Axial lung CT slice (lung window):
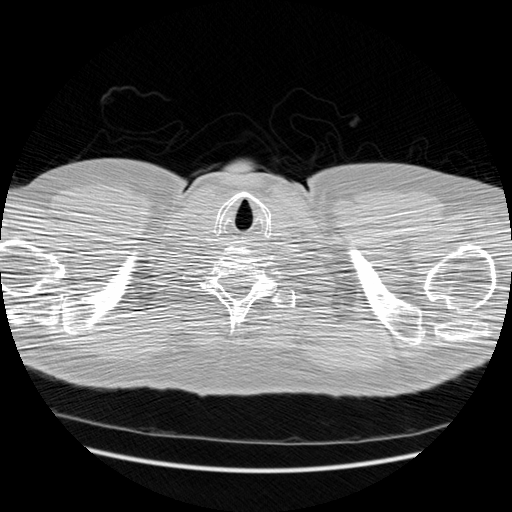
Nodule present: no